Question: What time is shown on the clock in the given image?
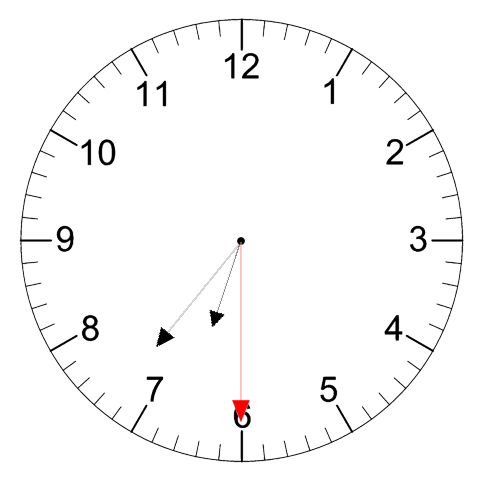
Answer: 06:36:30